Aerial crown-view tile of a tropical tree (Barro Colorado Island, Panama), acquired 20250512:
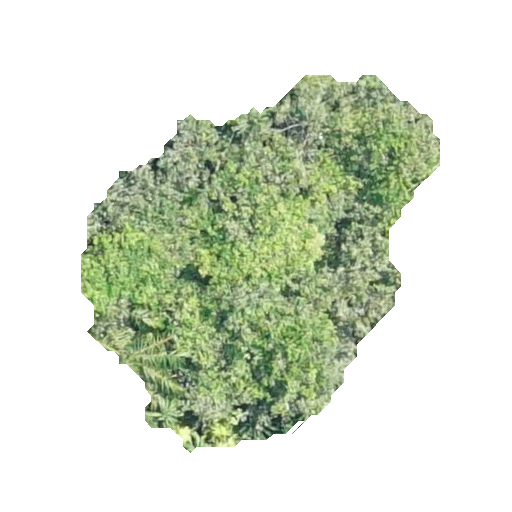
Species: Luehea seemannii
GBIF accepted scientific name: Luehea seemannii
Crown area: 129.617 m²